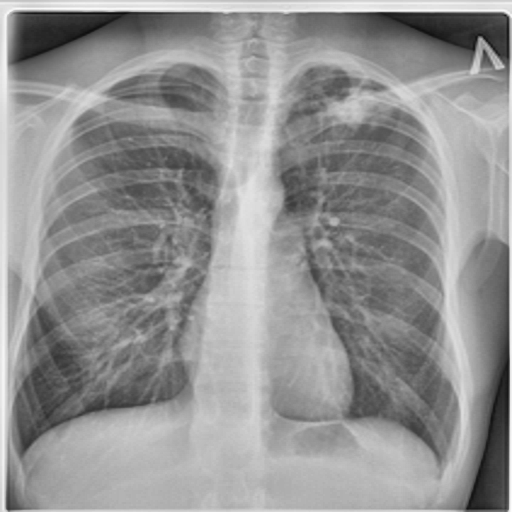
Finding: TUBERCULOSIS